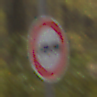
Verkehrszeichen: VerbotLastkraftwagenMitAnhaenger
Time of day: MorningAfternoon
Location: Outdoor (Nature)
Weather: Overcast
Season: Autumn
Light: Natural